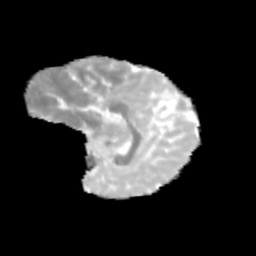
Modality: MD
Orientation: sagittal
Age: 12
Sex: female
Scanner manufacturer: siemens
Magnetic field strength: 3 T
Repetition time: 3.8 s
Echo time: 0.07 s